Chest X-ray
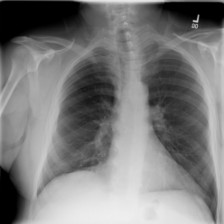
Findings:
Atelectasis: negative
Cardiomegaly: negative
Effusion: negative
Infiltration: negative
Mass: negative
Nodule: negative
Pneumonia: negative
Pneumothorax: negative
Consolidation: negative
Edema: negative
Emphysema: negative
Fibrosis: negative
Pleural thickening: positive
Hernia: negative